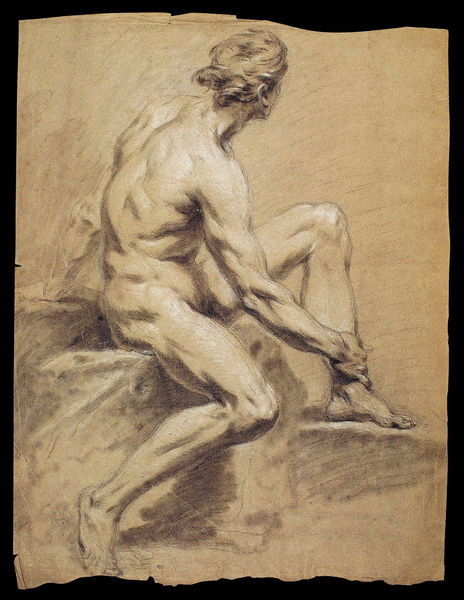
Titel: Mann, seinen linken Fußknöchel haltend
Künstler: Jean Restout
Institution: Paris, Musée du Louvre, Département des Artes graphiques
Schlagwörter: akt, fuß, hand, kopf, mann, nackt, schatten, weiß, gelb, sitzen, braun, finger, frau, grau, haar, ohr, rücken, schwarz, zeichnung, beige, arm, mensch, hals, haare, person, kinn, schulter, beine, bein, füße, studie, nacken, treppe, muskeln, stufe, stufen, knie, abgewandt, muskel, sportlerin, angewinkeltes knie, kiee